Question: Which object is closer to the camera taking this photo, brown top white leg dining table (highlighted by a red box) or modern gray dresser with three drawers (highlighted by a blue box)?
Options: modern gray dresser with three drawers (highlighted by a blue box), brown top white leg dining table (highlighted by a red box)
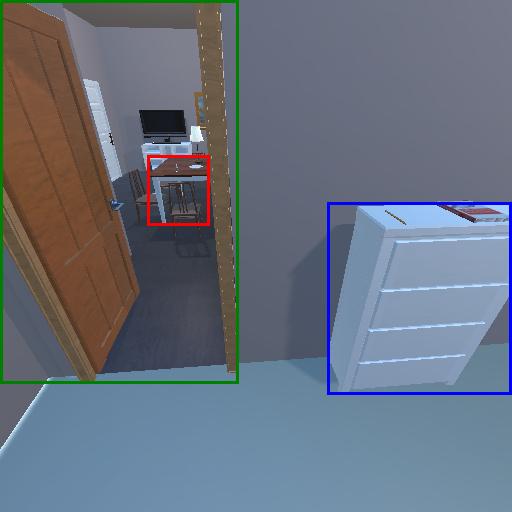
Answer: modern gray dresser with three drawers (highlighted by a blue box)